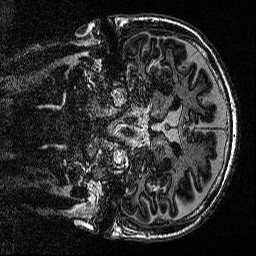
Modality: MP2RAGE
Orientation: coronal
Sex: male
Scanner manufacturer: siemens
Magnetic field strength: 3 T
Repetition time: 5 s
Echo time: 0.00292 s